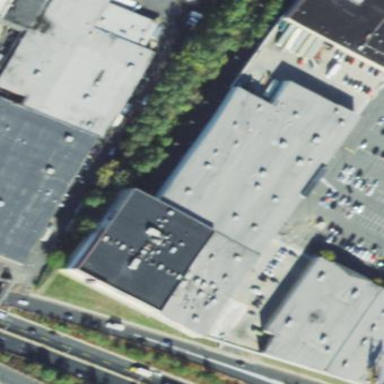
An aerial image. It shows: Retail building.